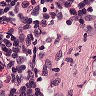
Metastatic tissue present: no